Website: bh-photo
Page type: account-selection
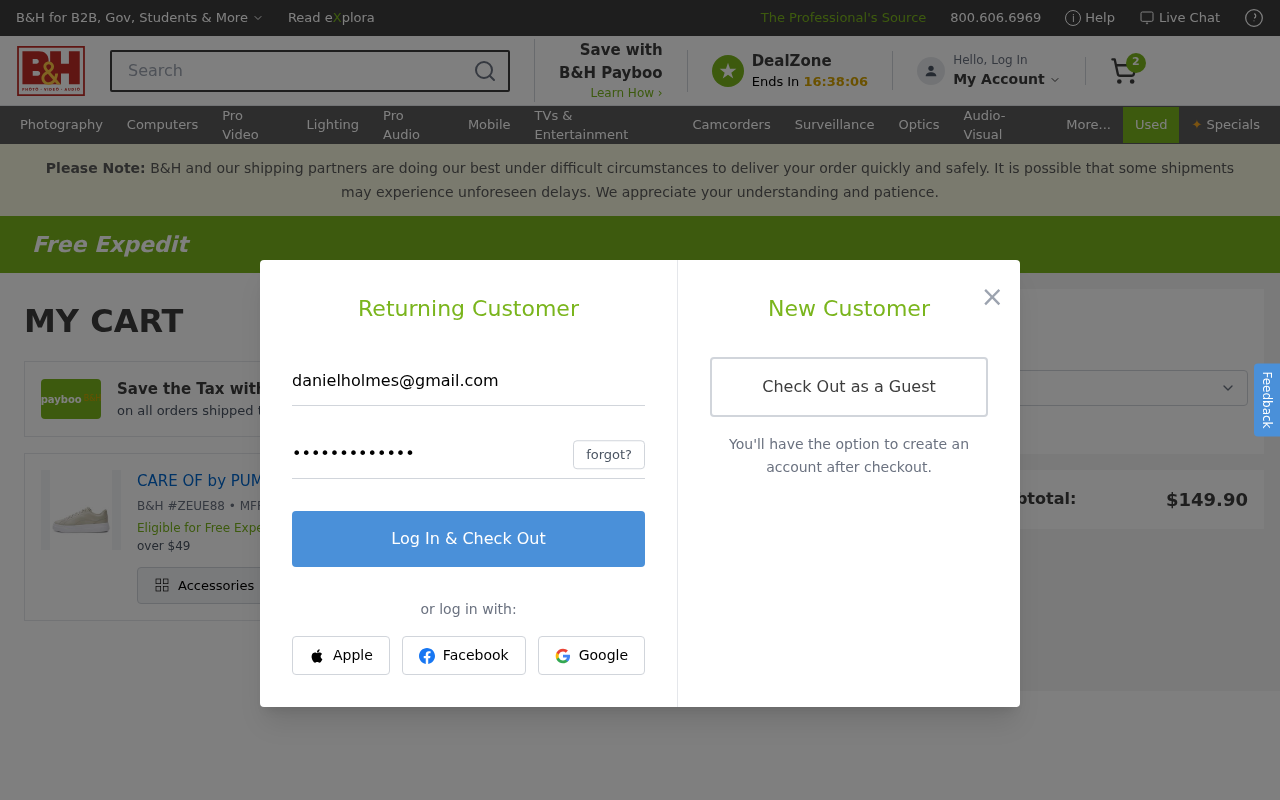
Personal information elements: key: PII_EMAIL
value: danielholmes@gmail.com
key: PII_POSTCODE
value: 40773
Product elements: key: PRODUCT1_NAME
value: CARE OF by PUMA Women's Leather Trainers with Platform Sole, beige, 42.5 EU
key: PRODUCT1_QUANTITY
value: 2
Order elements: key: ORDER_NUM_ITEMS
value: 2
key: ORDER_SUBTOTAL
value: $149.90
Search elements: key: HEADER_SEARCH
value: Search
Other elements: key: BH_ITEM_NUMBER
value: ZEUE88
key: MFR_NUMBER
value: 06848H